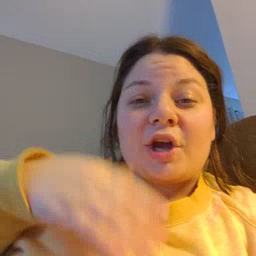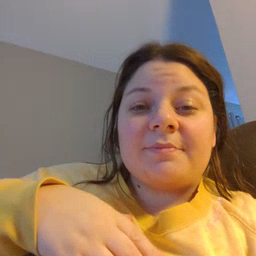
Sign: there